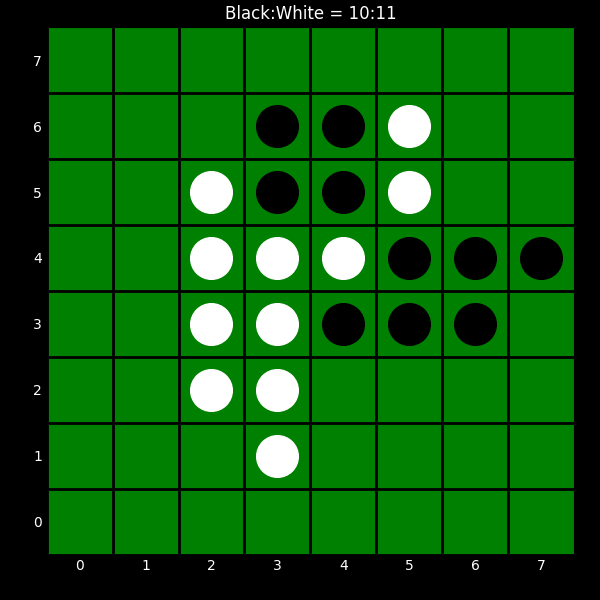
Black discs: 10
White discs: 11